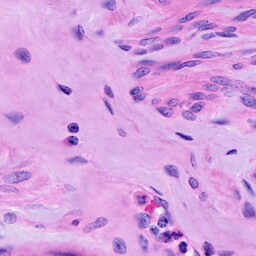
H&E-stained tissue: Ovarian